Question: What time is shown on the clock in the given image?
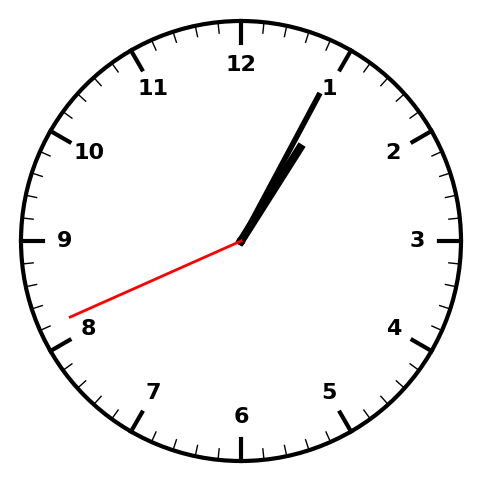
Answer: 01:04:41